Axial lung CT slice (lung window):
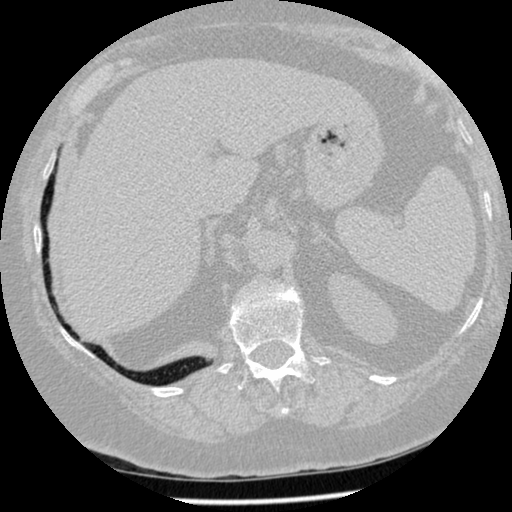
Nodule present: no